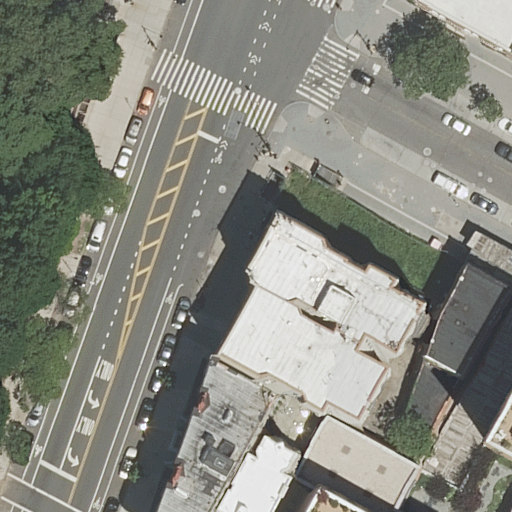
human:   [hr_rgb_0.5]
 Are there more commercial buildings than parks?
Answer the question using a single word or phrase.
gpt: no

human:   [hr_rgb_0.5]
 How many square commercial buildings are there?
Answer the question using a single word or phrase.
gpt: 0

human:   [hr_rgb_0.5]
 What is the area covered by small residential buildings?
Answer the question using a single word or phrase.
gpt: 90m2

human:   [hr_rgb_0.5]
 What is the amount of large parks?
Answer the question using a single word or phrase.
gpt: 1

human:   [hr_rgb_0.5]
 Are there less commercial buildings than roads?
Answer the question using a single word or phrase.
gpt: yes

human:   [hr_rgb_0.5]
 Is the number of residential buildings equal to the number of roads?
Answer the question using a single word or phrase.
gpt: no

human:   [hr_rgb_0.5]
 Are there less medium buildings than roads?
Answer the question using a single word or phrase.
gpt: yes

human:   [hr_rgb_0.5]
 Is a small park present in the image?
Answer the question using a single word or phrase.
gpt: no

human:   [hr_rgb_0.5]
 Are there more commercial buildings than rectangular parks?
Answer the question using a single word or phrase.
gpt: no

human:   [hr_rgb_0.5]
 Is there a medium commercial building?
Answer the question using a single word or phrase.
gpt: no

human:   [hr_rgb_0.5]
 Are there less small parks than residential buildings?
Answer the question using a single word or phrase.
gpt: yes

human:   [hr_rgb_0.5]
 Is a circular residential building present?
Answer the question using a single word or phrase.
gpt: no

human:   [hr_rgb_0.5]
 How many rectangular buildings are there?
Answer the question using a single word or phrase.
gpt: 3

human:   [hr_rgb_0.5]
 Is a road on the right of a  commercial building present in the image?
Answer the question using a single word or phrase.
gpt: no

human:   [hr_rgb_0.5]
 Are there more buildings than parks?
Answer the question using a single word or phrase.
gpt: yes

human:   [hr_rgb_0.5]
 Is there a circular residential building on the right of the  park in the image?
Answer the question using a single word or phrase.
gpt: no

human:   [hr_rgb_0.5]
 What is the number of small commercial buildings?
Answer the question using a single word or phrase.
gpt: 0

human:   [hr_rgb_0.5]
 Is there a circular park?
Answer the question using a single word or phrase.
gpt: no

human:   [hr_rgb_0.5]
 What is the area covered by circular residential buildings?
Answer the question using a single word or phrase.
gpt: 0m2

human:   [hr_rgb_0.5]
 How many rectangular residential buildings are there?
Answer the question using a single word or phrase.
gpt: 3

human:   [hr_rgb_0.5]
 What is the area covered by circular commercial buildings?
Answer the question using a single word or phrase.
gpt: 0m2

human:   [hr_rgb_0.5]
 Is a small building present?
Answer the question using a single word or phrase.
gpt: yes

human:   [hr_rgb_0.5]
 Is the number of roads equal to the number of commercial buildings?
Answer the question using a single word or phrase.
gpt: no

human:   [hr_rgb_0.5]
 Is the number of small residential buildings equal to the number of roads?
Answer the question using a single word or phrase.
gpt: no

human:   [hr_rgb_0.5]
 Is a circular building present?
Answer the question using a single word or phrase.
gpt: no

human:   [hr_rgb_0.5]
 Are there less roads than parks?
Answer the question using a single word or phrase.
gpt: no

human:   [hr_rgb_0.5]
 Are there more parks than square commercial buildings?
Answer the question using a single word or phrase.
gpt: yes

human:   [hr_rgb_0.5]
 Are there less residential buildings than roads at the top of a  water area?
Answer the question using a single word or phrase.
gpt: no

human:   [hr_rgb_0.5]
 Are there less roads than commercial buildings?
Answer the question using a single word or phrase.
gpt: no

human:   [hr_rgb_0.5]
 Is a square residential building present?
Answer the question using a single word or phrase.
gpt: no

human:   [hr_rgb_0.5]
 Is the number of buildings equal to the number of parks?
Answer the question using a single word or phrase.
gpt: no

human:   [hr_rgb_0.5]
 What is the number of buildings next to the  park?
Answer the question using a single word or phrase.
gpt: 7

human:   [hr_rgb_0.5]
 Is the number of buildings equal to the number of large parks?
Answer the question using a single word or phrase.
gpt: no

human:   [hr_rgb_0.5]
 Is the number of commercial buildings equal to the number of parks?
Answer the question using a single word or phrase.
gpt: no

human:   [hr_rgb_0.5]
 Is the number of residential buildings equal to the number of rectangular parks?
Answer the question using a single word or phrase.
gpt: no

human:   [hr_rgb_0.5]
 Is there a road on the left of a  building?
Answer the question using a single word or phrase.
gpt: yes